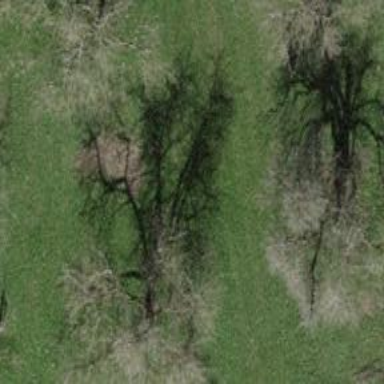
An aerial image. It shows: Single tag "natural: tree."